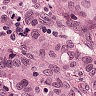
Metastatic tissue present: yes